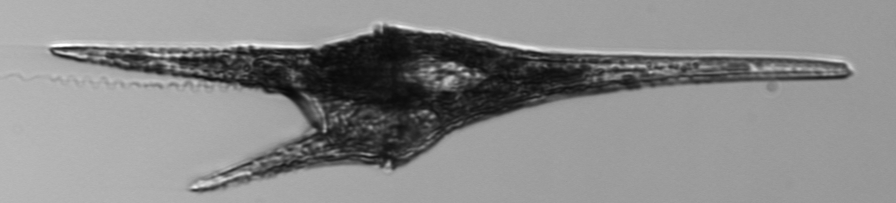
Label: Tripos_furca